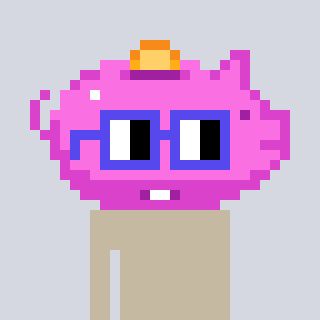
a pixel art character with square blue glasses, a piggybank-shaped head and a orange-colored body on a cool background